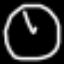
Label: clock